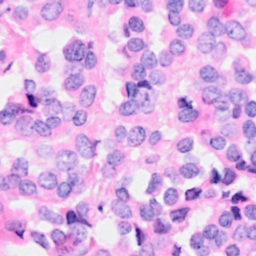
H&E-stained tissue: Breast